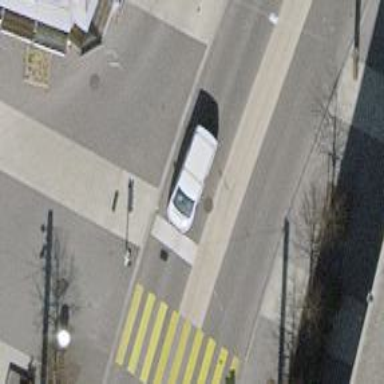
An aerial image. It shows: Marked crossing with traffic signals.